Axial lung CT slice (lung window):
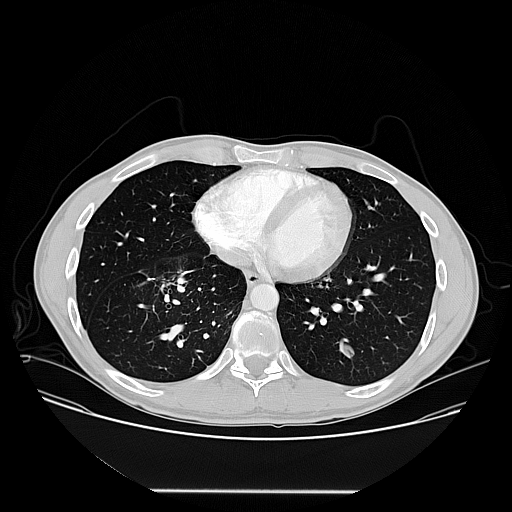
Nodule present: yes
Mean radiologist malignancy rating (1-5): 3